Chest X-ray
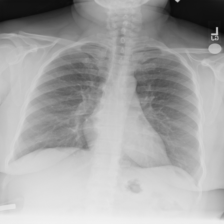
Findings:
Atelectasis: negative
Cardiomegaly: negative
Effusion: negative
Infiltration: negative
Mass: negative
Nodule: negative
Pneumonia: negative
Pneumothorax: negative
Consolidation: negative
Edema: negative
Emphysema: negative
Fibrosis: negative
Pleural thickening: negative
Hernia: negative